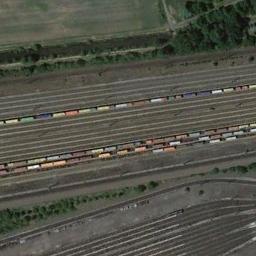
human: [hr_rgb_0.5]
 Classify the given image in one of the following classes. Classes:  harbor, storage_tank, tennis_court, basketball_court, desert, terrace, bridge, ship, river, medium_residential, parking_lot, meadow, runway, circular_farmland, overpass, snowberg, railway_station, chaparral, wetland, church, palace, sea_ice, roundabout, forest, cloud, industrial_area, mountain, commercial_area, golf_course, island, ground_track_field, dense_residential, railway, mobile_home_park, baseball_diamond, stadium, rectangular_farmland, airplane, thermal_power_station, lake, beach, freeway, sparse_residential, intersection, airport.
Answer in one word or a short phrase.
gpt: railway